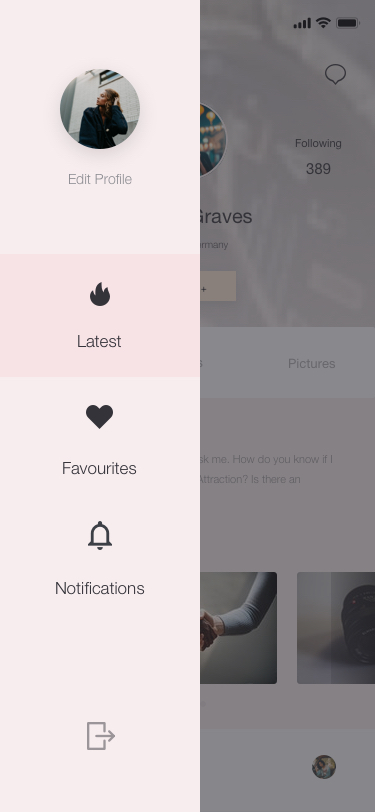
Text in this UI design:
Pictures
Posts
Timeline
Lenora Graves
Following
389
Followers
383
Berlin, Germany
This is a popular question people ask me. How do you know if I am mastering the art of Deliberate Attraction? Is there an advanced course I can take?
Bio
Pictures